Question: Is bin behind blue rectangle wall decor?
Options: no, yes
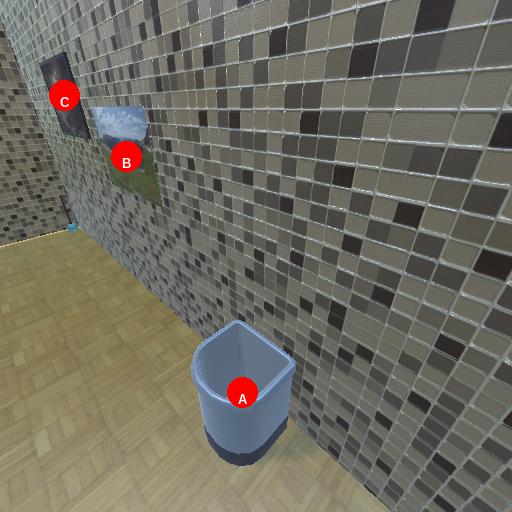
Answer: no